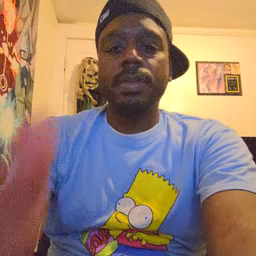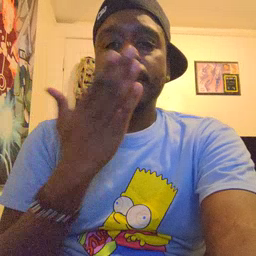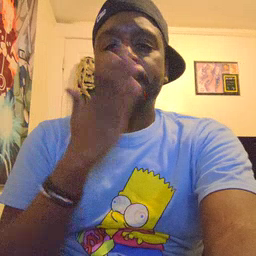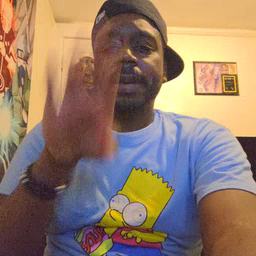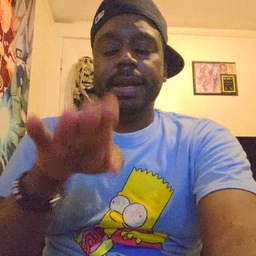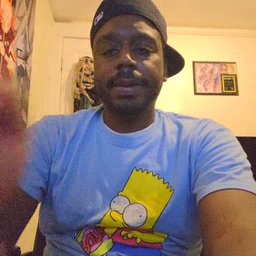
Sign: bad